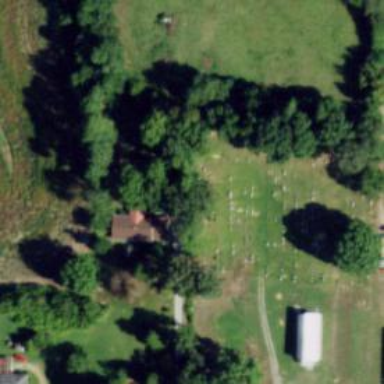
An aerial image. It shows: Graveyard.